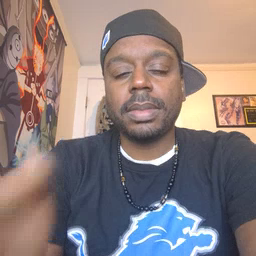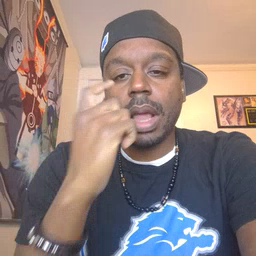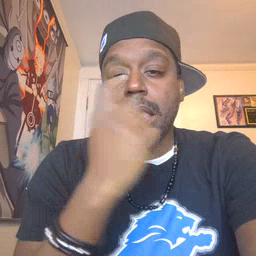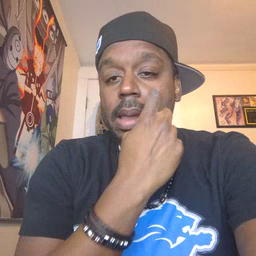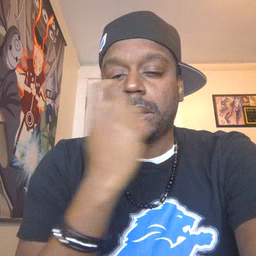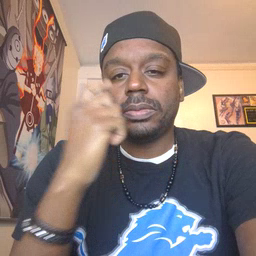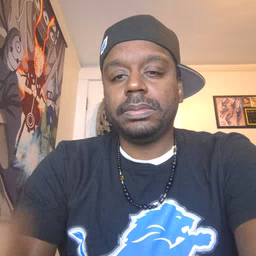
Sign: eye